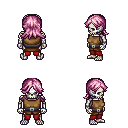
a pixel art fantasy rpg character, male body template, skeleton, leather chest armor, red pants, pink loose hair, four views (front, back, left, right), 2x2 character sprite sheet, small pixel art, hard edges, no anti-aliasing